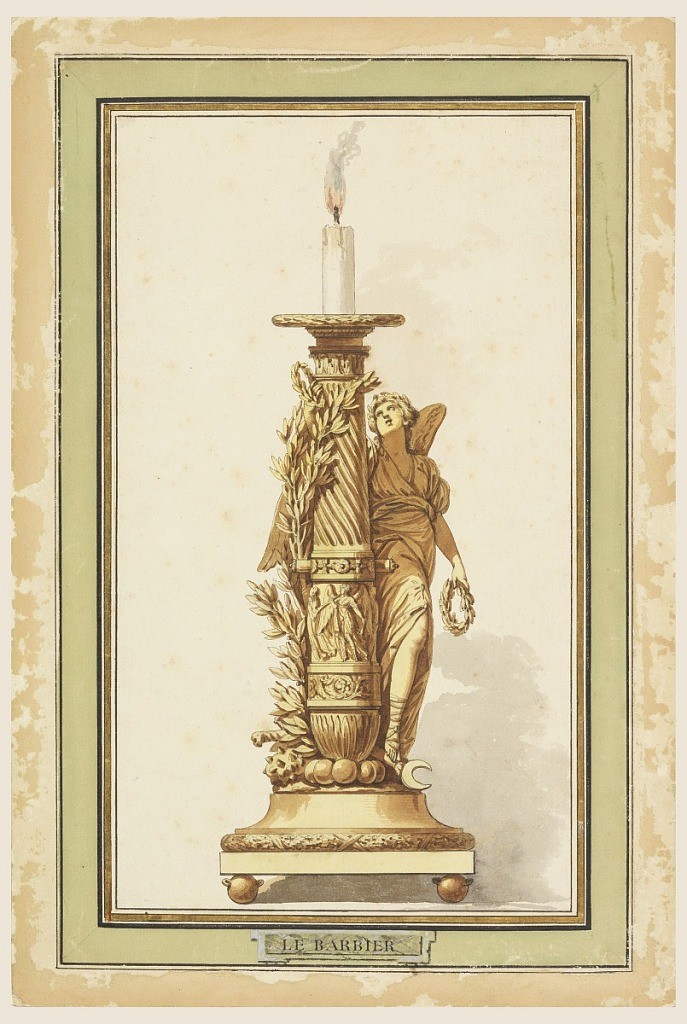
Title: Design for a Bronze Candlestick
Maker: Jean-Jacques-François Le Barbier, French, 1738 – 1826
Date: ca. 1800
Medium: Pen and black ink, brush and gray, brown wash, yellow watercolor on laid paper lined with paper mount
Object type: Drawing
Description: The design for the candlestick is positioned at the center of the sheet. The shaft of the candle stick is composed of a winged female figure (the genius of Peace) standing beside a gun barrel, positioned vertically, which supports the socket with a burning candle.  The female figure has the right foot on a staff with a crescent.  A ring of grenades support the base. Mount has monogram FR and gilt border.